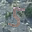
Label: 5